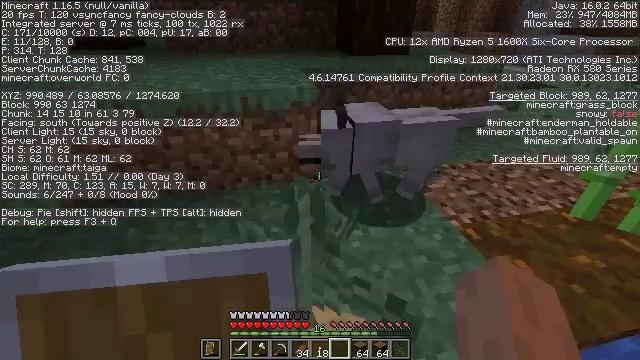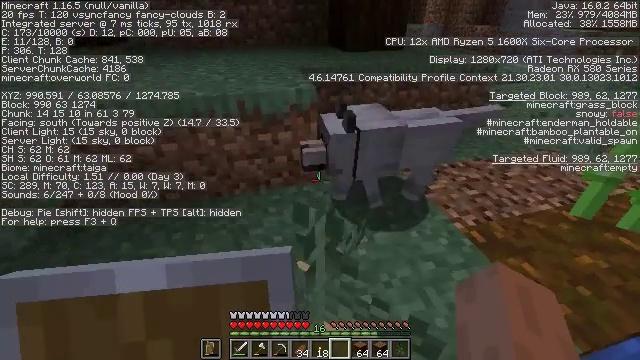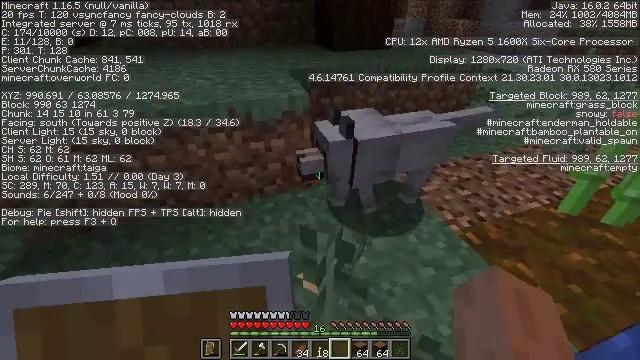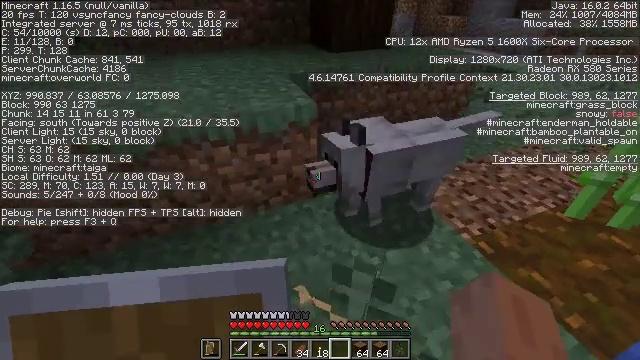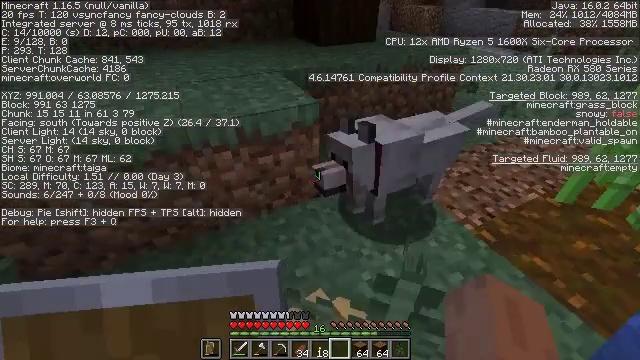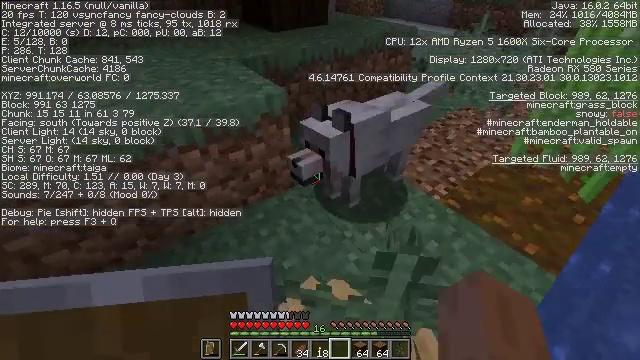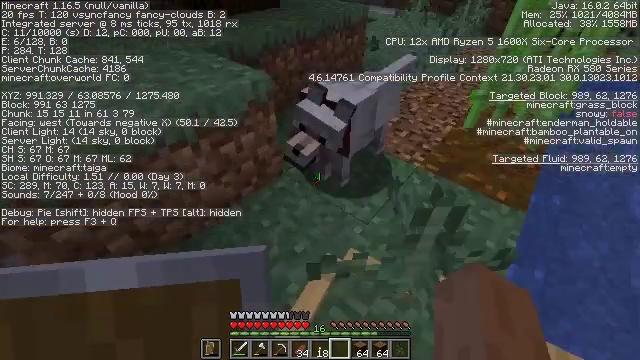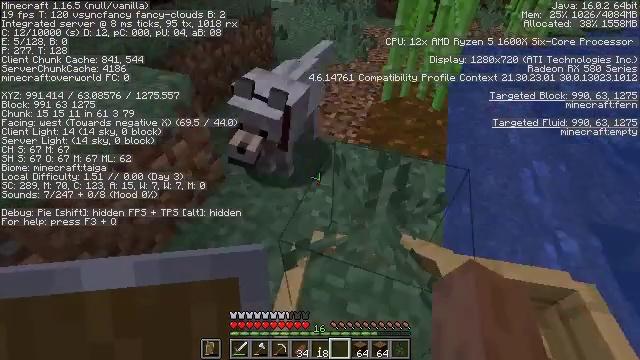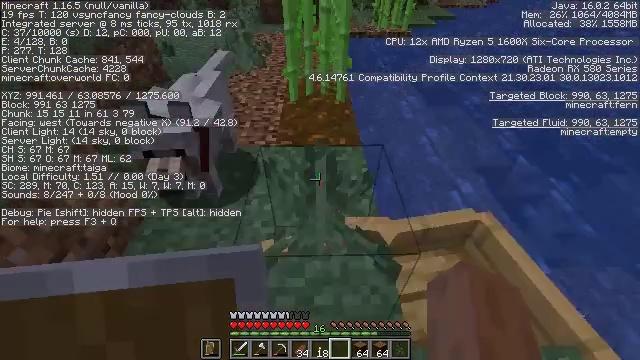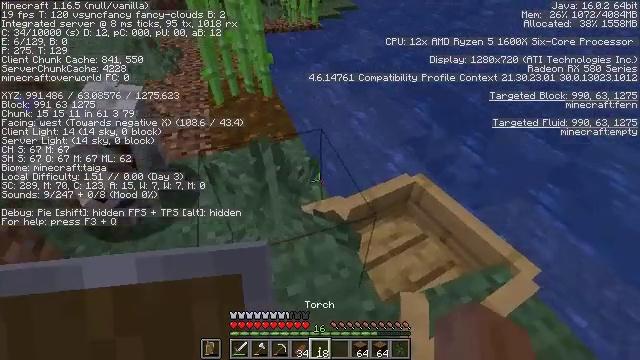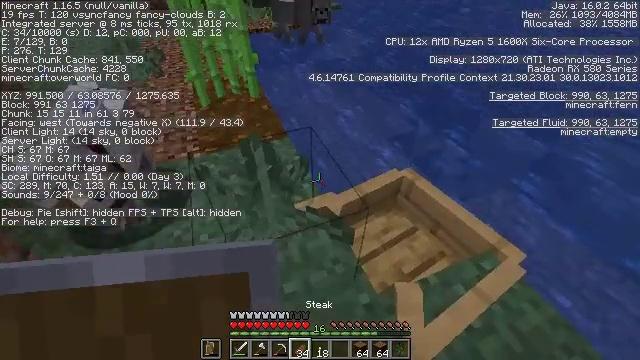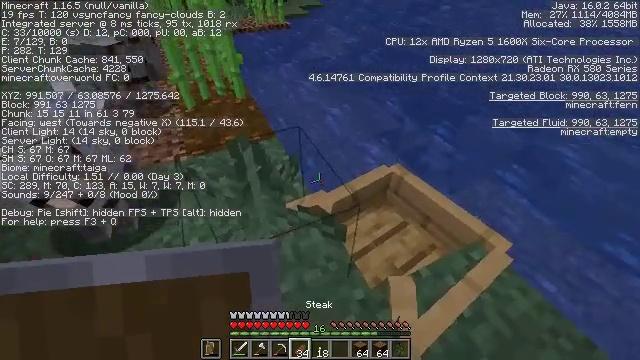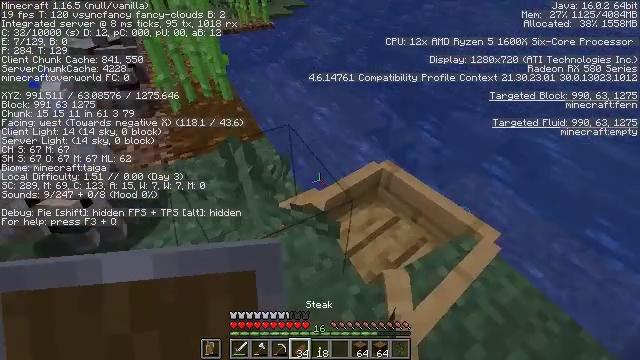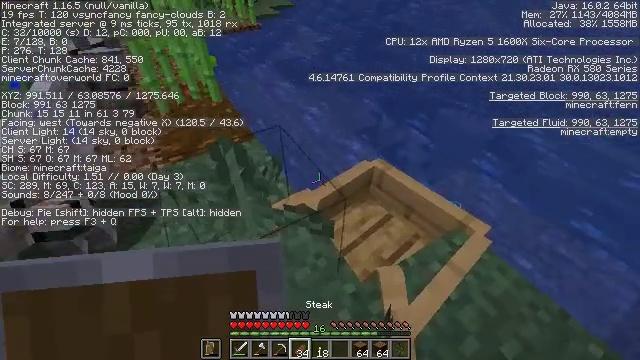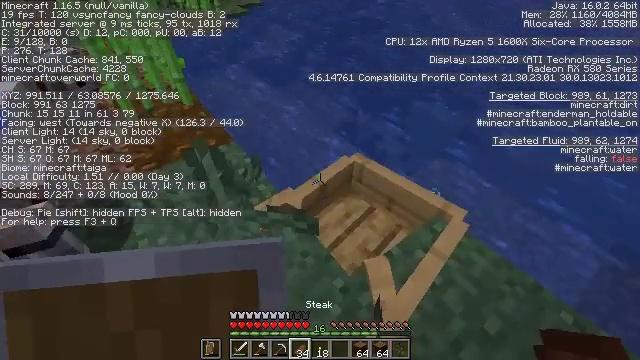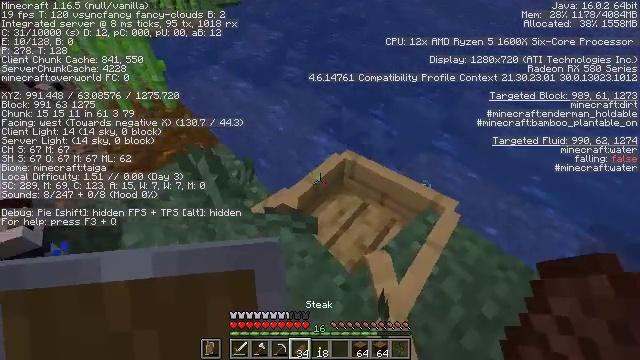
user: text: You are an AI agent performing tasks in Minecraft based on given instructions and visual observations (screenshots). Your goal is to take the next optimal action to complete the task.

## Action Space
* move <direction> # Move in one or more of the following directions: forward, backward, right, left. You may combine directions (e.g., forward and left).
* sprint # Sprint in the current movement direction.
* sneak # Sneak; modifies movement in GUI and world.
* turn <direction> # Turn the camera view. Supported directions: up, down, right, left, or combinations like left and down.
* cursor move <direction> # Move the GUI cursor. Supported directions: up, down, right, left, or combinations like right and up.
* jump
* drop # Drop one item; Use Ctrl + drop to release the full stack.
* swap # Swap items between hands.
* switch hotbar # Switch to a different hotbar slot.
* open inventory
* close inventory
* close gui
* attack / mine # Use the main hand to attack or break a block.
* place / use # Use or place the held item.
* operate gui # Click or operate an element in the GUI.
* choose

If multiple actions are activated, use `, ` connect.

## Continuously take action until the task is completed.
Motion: motion action
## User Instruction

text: Break the fern to clear the area.
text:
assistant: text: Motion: move forward and move left, turn right and down
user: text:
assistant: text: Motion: move forward and move left, turn right and down
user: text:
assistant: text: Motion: move left, turn right
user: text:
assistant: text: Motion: move left, turn right and down
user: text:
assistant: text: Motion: move left, turn right and down
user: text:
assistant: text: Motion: move left, turn right and down
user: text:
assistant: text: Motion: turn right and down
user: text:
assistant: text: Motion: turn right and up
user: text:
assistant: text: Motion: turn right
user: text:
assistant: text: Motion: turn right
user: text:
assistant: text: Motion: turn right
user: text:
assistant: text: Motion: turn right
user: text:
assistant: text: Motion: turn right
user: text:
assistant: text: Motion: turn right
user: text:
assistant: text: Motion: move left, turn right
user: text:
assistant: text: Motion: move left, turn right
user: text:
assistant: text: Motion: move forward and move left, turn right
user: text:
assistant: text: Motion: move forward and move left, turn right
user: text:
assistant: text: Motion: move forward and move left, turn right and down
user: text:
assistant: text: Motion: move forward and move left, turn right and down
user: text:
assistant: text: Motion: move forward and move left, turn right and down
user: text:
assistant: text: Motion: move forward and move left, turn right and down
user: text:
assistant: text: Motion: move forward and move left, turn right and down
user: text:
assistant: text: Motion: turn right and down
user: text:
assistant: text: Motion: turn right
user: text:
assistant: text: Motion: turn right
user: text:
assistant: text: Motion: turn right
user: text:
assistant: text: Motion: turn right
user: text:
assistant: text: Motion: turn right
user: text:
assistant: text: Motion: turn right